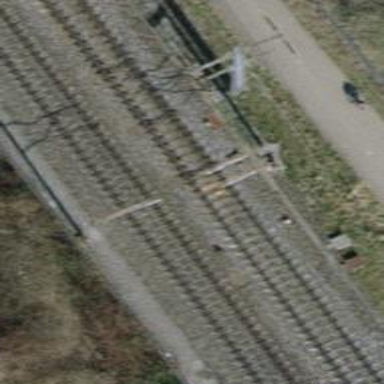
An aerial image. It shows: Railway switch.